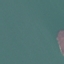
Label: SeaLake